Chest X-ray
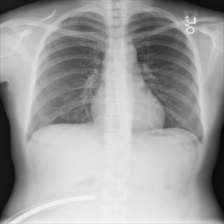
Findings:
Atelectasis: negative
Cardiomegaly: negative
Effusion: negative
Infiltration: negative
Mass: negative
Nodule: negative
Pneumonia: negative
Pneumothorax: negative
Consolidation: negative
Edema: negative
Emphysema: negative
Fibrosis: negative
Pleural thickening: negative
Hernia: negative